Question: How to find all "cat"s with a regular expressions?
> "Some people, when confronted with a problem, think "I know, I'll use
regular expressions." Now they have two problems!" (c) Jamie Zawinski
Help me please to find all "cat"s in divs with a single query :)
'''
cat
<div>let's try to find this cat and this cat</div>
cat
<div>let's try to find this cat and this cat</div>
cat
'''
I had do this, but it's not working:
'''
(?<=<div>)((?!<\/div>)(cat|(?:.|
))+)(?=<\/div>)
'''

<URL>
I found this problem when i used Sublime Text. We can make only one query. Is it possible? If you can answer using any programming languages (Python, PHP, JavaScript), i'll be glad too. Thank you!
I can find the last cat, or the first one, but need to find all the cats that sit in some DIVs. I suppose it may be possible with other languages stuff, but i want only one query (one line) - it's most interesting for me. If it's not possible, sorry for my post :)
Thanks to @revo! Very nice variant, that works in Sublime Text.
Let me add 2nd question for this theme...
San we do it for divs with class "cats", but not for divs with class "dogs"?
'''
cat
<div class="cats">black cat, white cat</div>
cat
<div class="dogs">black cat, white cat</div>
cat
'''
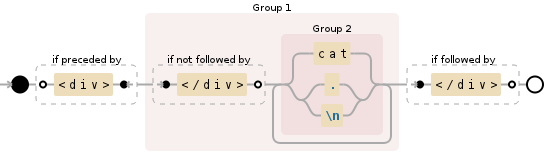
Answer: This works on Sublime Text:
'''
(?s)(cat)(?=[^>]*?</div>)
'''